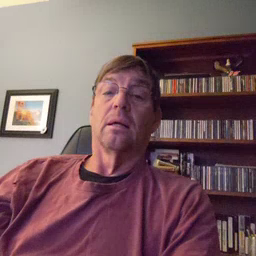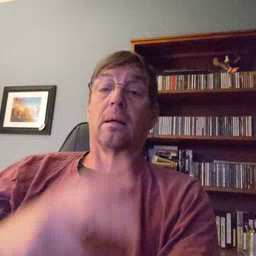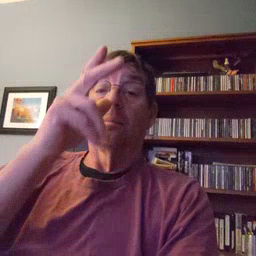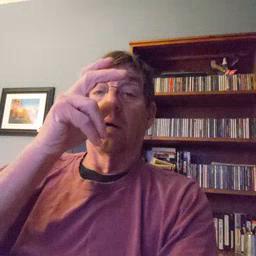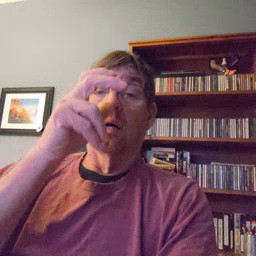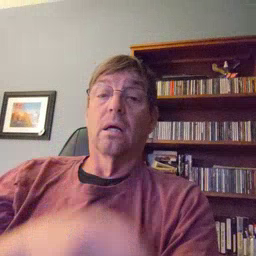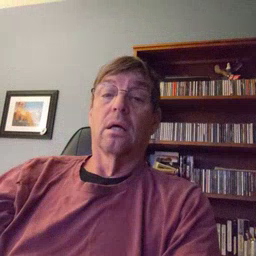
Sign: bug